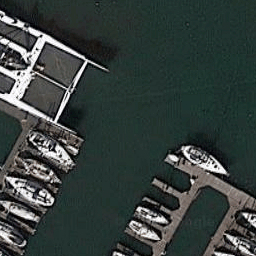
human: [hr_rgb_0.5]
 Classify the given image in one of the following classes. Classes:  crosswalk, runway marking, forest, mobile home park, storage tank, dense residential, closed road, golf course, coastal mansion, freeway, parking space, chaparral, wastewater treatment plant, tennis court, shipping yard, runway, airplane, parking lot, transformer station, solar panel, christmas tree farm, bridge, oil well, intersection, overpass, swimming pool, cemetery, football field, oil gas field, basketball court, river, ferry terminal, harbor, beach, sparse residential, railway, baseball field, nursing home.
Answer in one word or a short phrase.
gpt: harbor